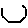
Label: hexagon